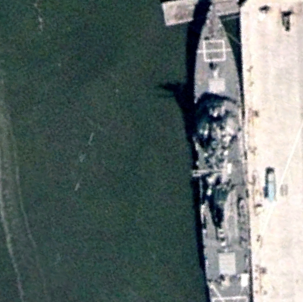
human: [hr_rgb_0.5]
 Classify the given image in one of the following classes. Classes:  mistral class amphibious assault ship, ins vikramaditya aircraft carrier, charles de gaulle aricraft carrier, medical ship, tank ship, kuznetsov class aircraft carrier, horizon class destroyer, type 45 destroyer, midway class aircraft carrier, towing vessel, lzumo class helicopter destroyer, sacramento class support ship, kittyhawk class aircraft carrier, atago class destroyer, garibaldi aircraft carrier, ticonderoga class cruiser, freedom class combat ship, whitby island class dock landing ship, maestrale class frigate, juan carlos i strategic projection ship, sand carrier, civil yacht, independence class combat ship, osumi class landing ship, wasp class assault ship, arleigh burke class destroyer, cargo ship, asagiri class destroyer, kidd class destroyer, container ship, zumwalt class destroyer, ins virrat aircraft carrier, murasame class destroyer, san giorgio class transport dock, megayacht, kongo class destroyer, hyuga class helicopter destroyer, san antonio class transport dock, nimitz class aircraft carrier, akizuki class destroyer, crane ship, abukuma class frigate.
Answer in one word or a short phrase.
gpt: Arleigh Burke class destroyer